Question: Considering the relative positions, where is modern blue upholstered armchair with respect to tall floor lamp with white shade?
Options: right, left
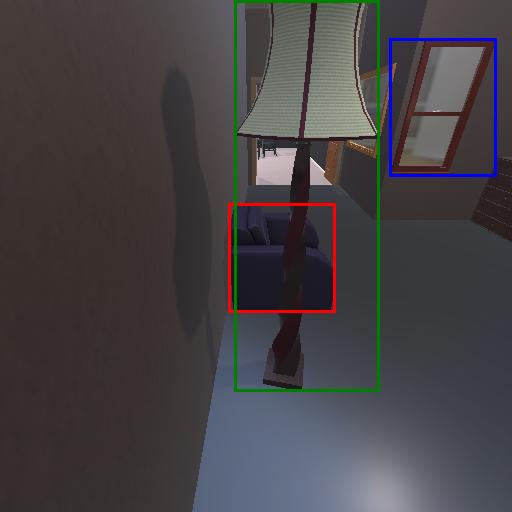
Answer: right